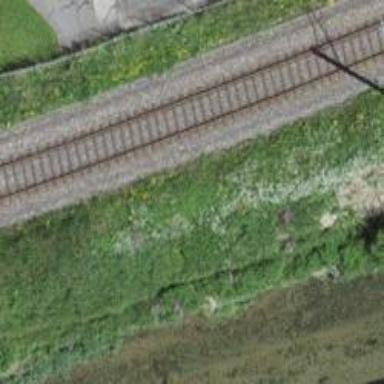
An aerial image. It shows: Single railway track with electrified contact line.